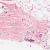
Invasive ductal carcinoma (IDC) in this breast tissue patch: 0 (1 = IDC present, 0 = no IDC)